Question: I have the following code that did not work:
'''
import matplotlib.pyplot as plt
# Make the plot
fig, axs = plt.subplots(3, 1, figsize=(3.27, 6))
axs[0].plot(range(5), range(5), label='label 1')
axs[0].plot(range(5), range(4, -1, -1), label='label 2')
axs[0].legend(bbox_to_anchor=(0, 1.1, 1., 0.1), mode='expand', ncol=2, frameon=True, borderaxespad=0.)
# Adjust subplots to make room
fig.subplots_adjust(top=.5)
fig.savefig('test.png', format='png', dpi=300)
'''
It can be seen that the fig.subplots_adjust did not work at all.
I am using WinPython 3.3.2.3 64 bit, with matplotlib version 1.3.0 and CPython 3.3. This happened in IPython Notebook. The backend is the in-line one. The output from the notebook is complete, but the output file is improperly cropped. In both notebook & saved file, the subplots_adjust command has no effect.

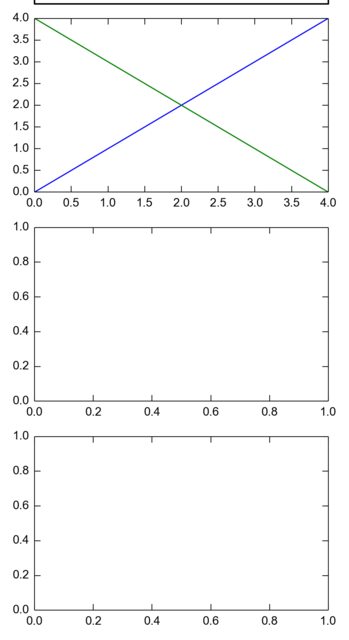
Answer: With the help of tcaswell, I got it solved by entirely closing the IPython Notebook and re-run the code via the ipython-qtconsole. It seems that the subplots_adjust() simply doesn't work for python 3 in ipython-notebook. I am new to python, and is really interested in what difference is there between the qtconsole and the notebook, backend-wise, if anyone has got ideas.
Anyways - good to have this problem solved!